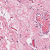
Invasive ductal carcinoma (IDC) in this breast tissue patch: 0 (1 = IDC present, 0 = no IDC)